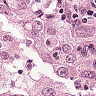
Metastatic tissue present: yes